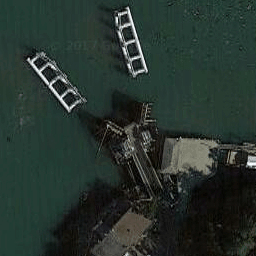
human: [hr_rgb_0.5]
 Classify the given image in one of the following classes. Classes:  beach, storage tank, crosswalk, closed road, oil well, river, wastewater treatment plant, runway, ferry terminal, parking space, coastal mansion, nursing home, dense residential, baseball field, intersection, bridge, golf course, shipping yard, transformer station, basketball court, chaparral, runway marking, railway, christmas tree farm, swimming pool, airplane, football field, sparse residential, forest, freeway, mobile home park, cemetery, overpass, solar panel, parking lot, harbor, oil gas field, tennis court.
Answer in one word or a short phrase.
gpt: ferry terminal